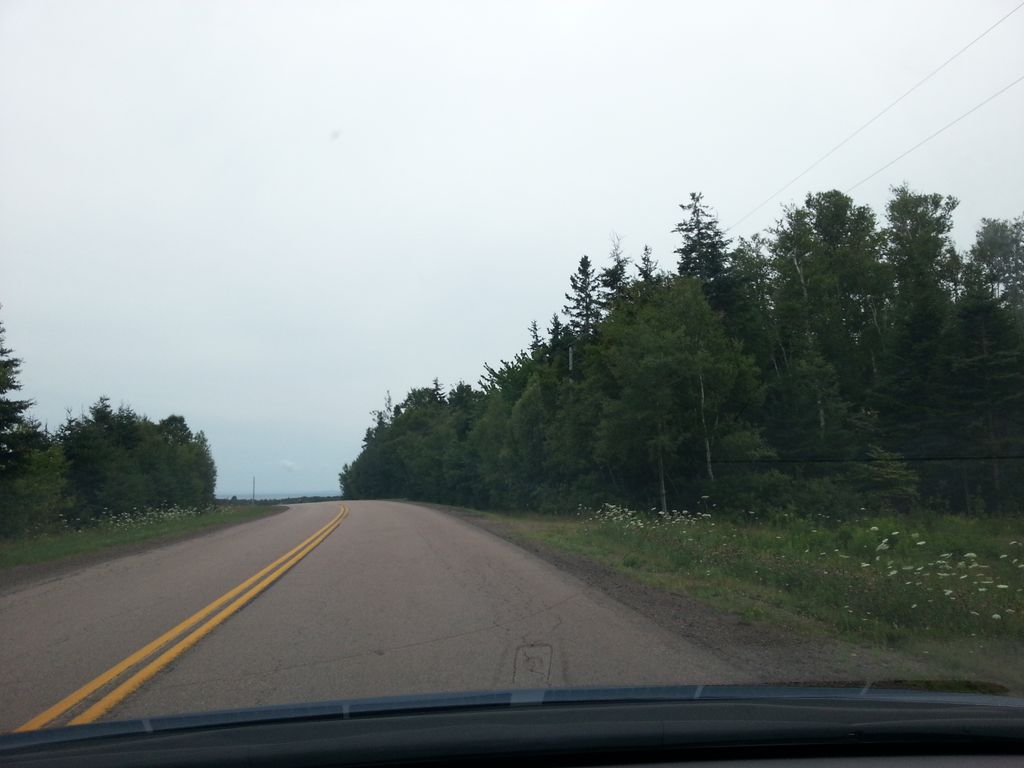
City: charlottetown